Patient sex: F
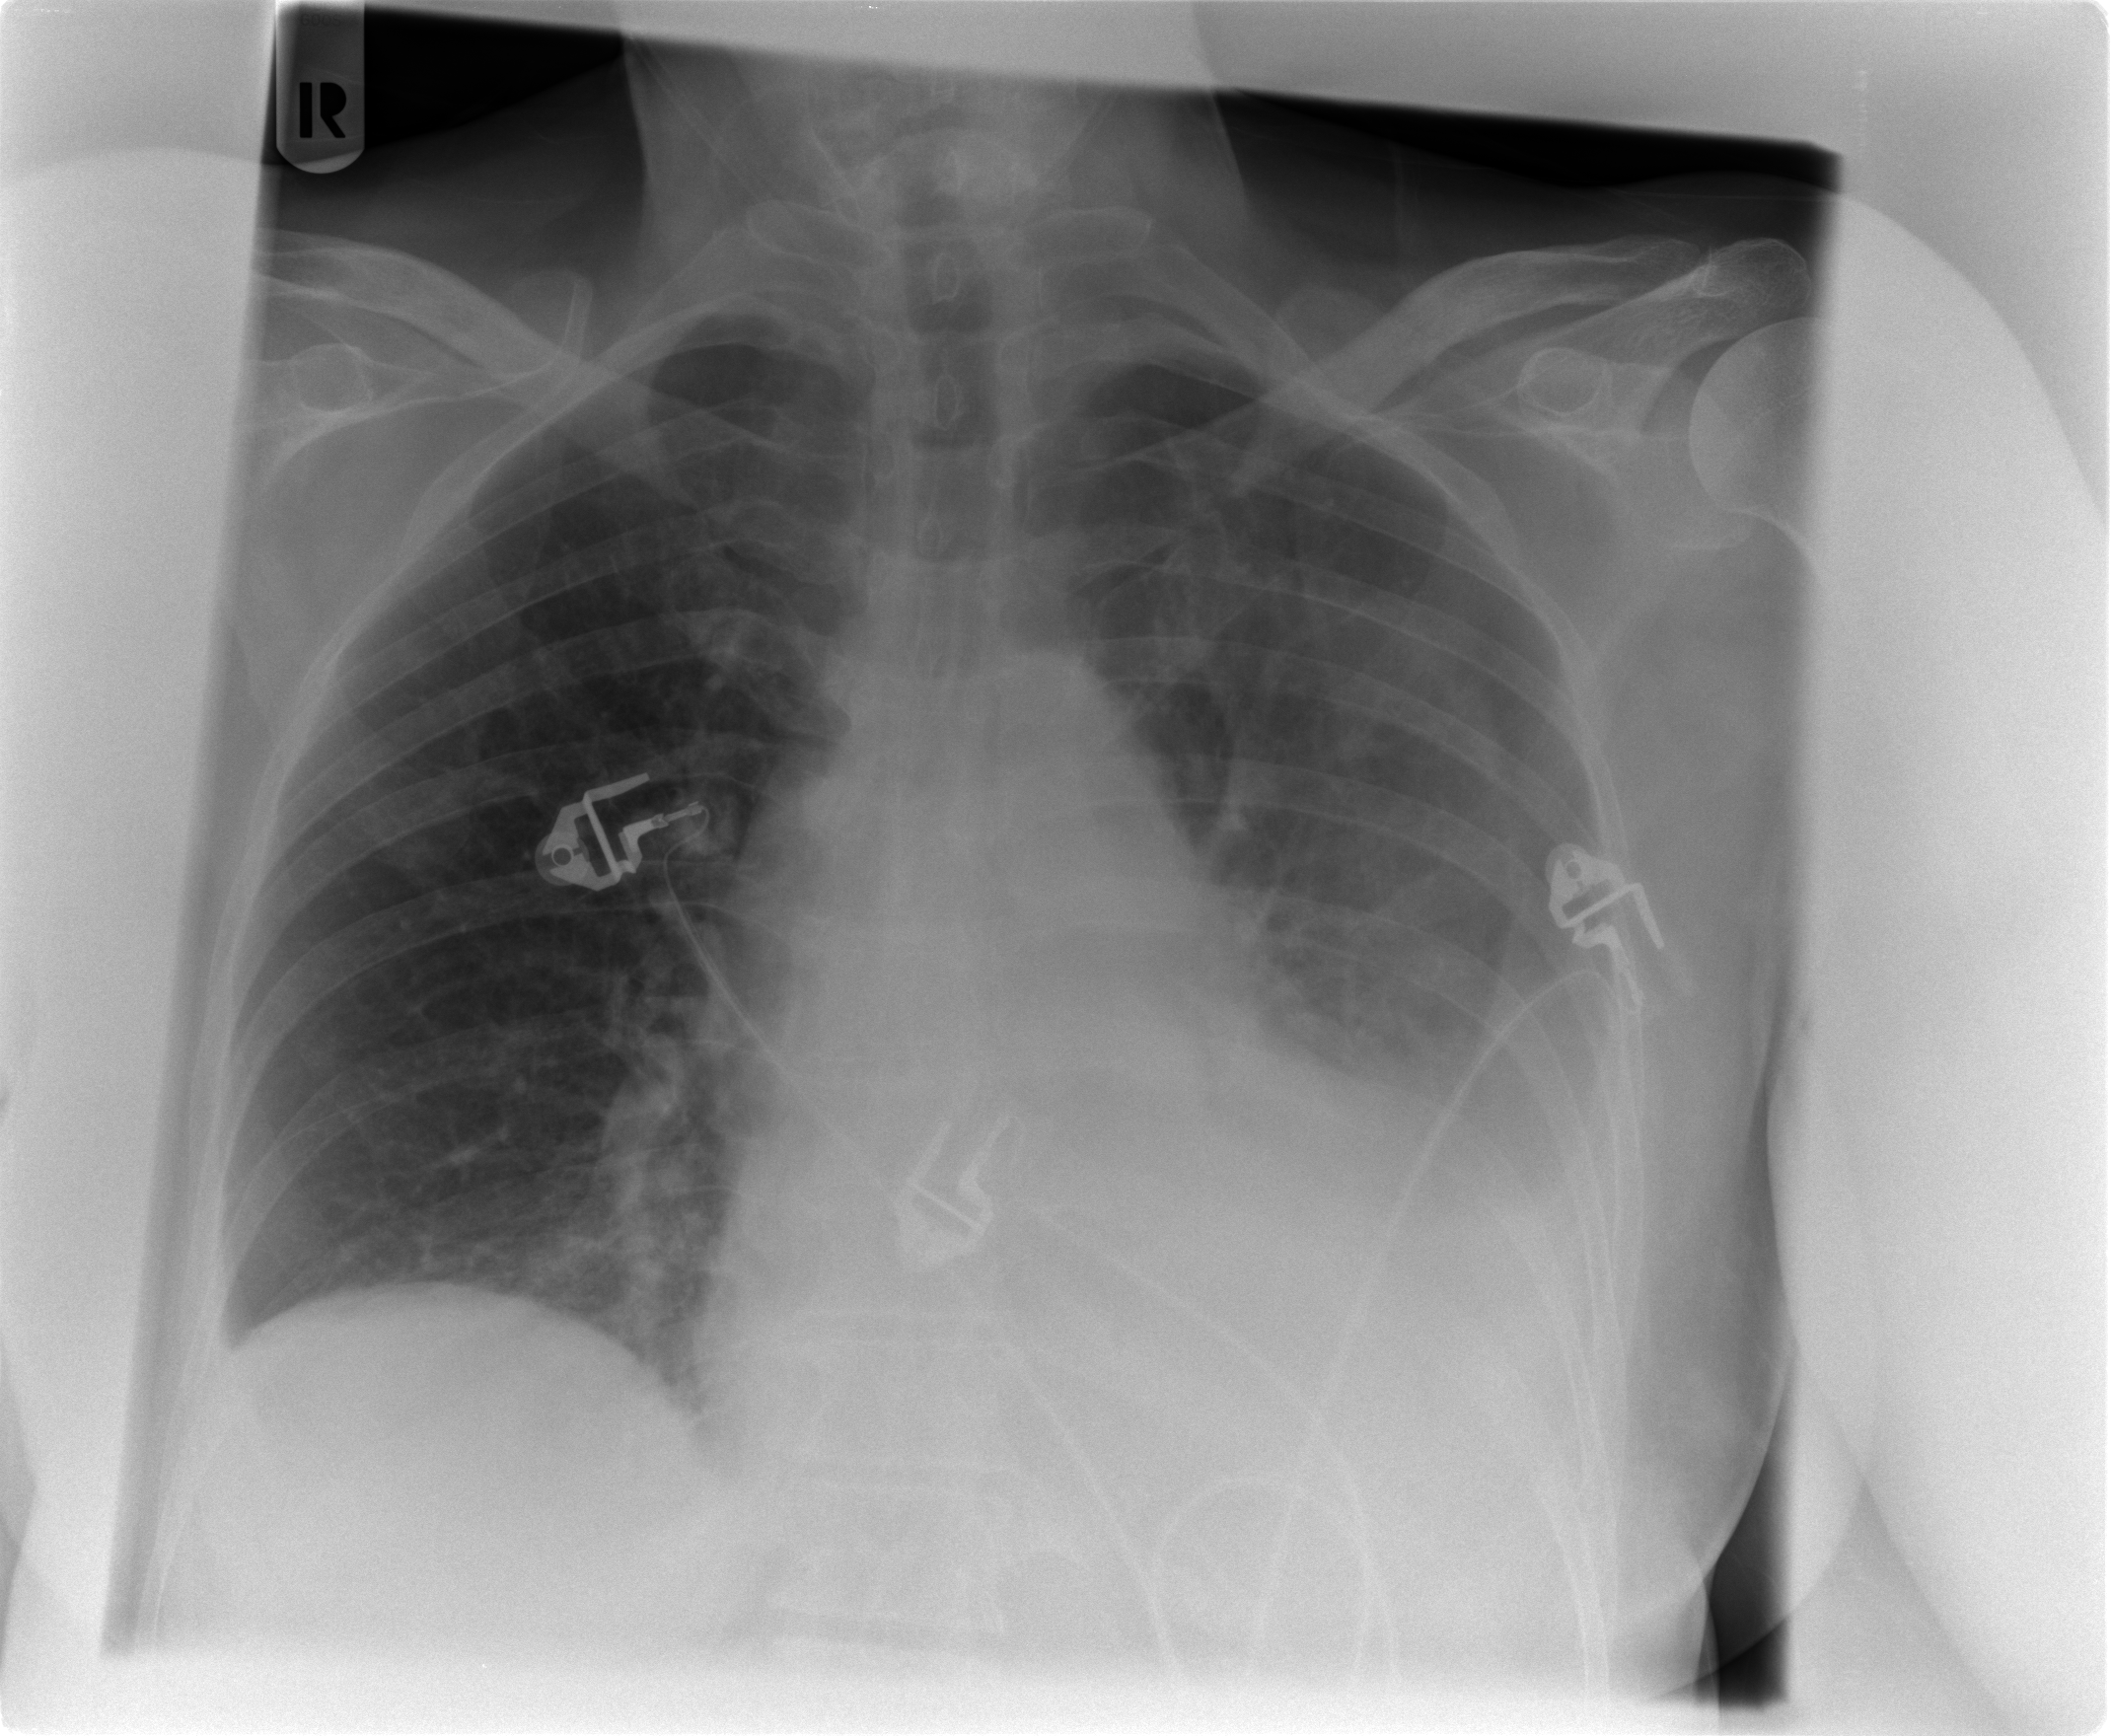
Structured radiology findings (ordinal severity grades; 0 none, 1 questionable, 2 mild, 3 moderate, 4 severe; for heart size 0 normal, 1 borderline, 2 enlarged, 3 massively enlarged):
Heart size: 0
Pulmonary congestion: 2
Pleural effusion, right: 0
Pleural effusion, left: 3
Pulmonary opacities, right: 0
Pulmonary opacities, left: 0
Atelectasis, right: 2
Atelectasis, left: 2